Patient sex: F
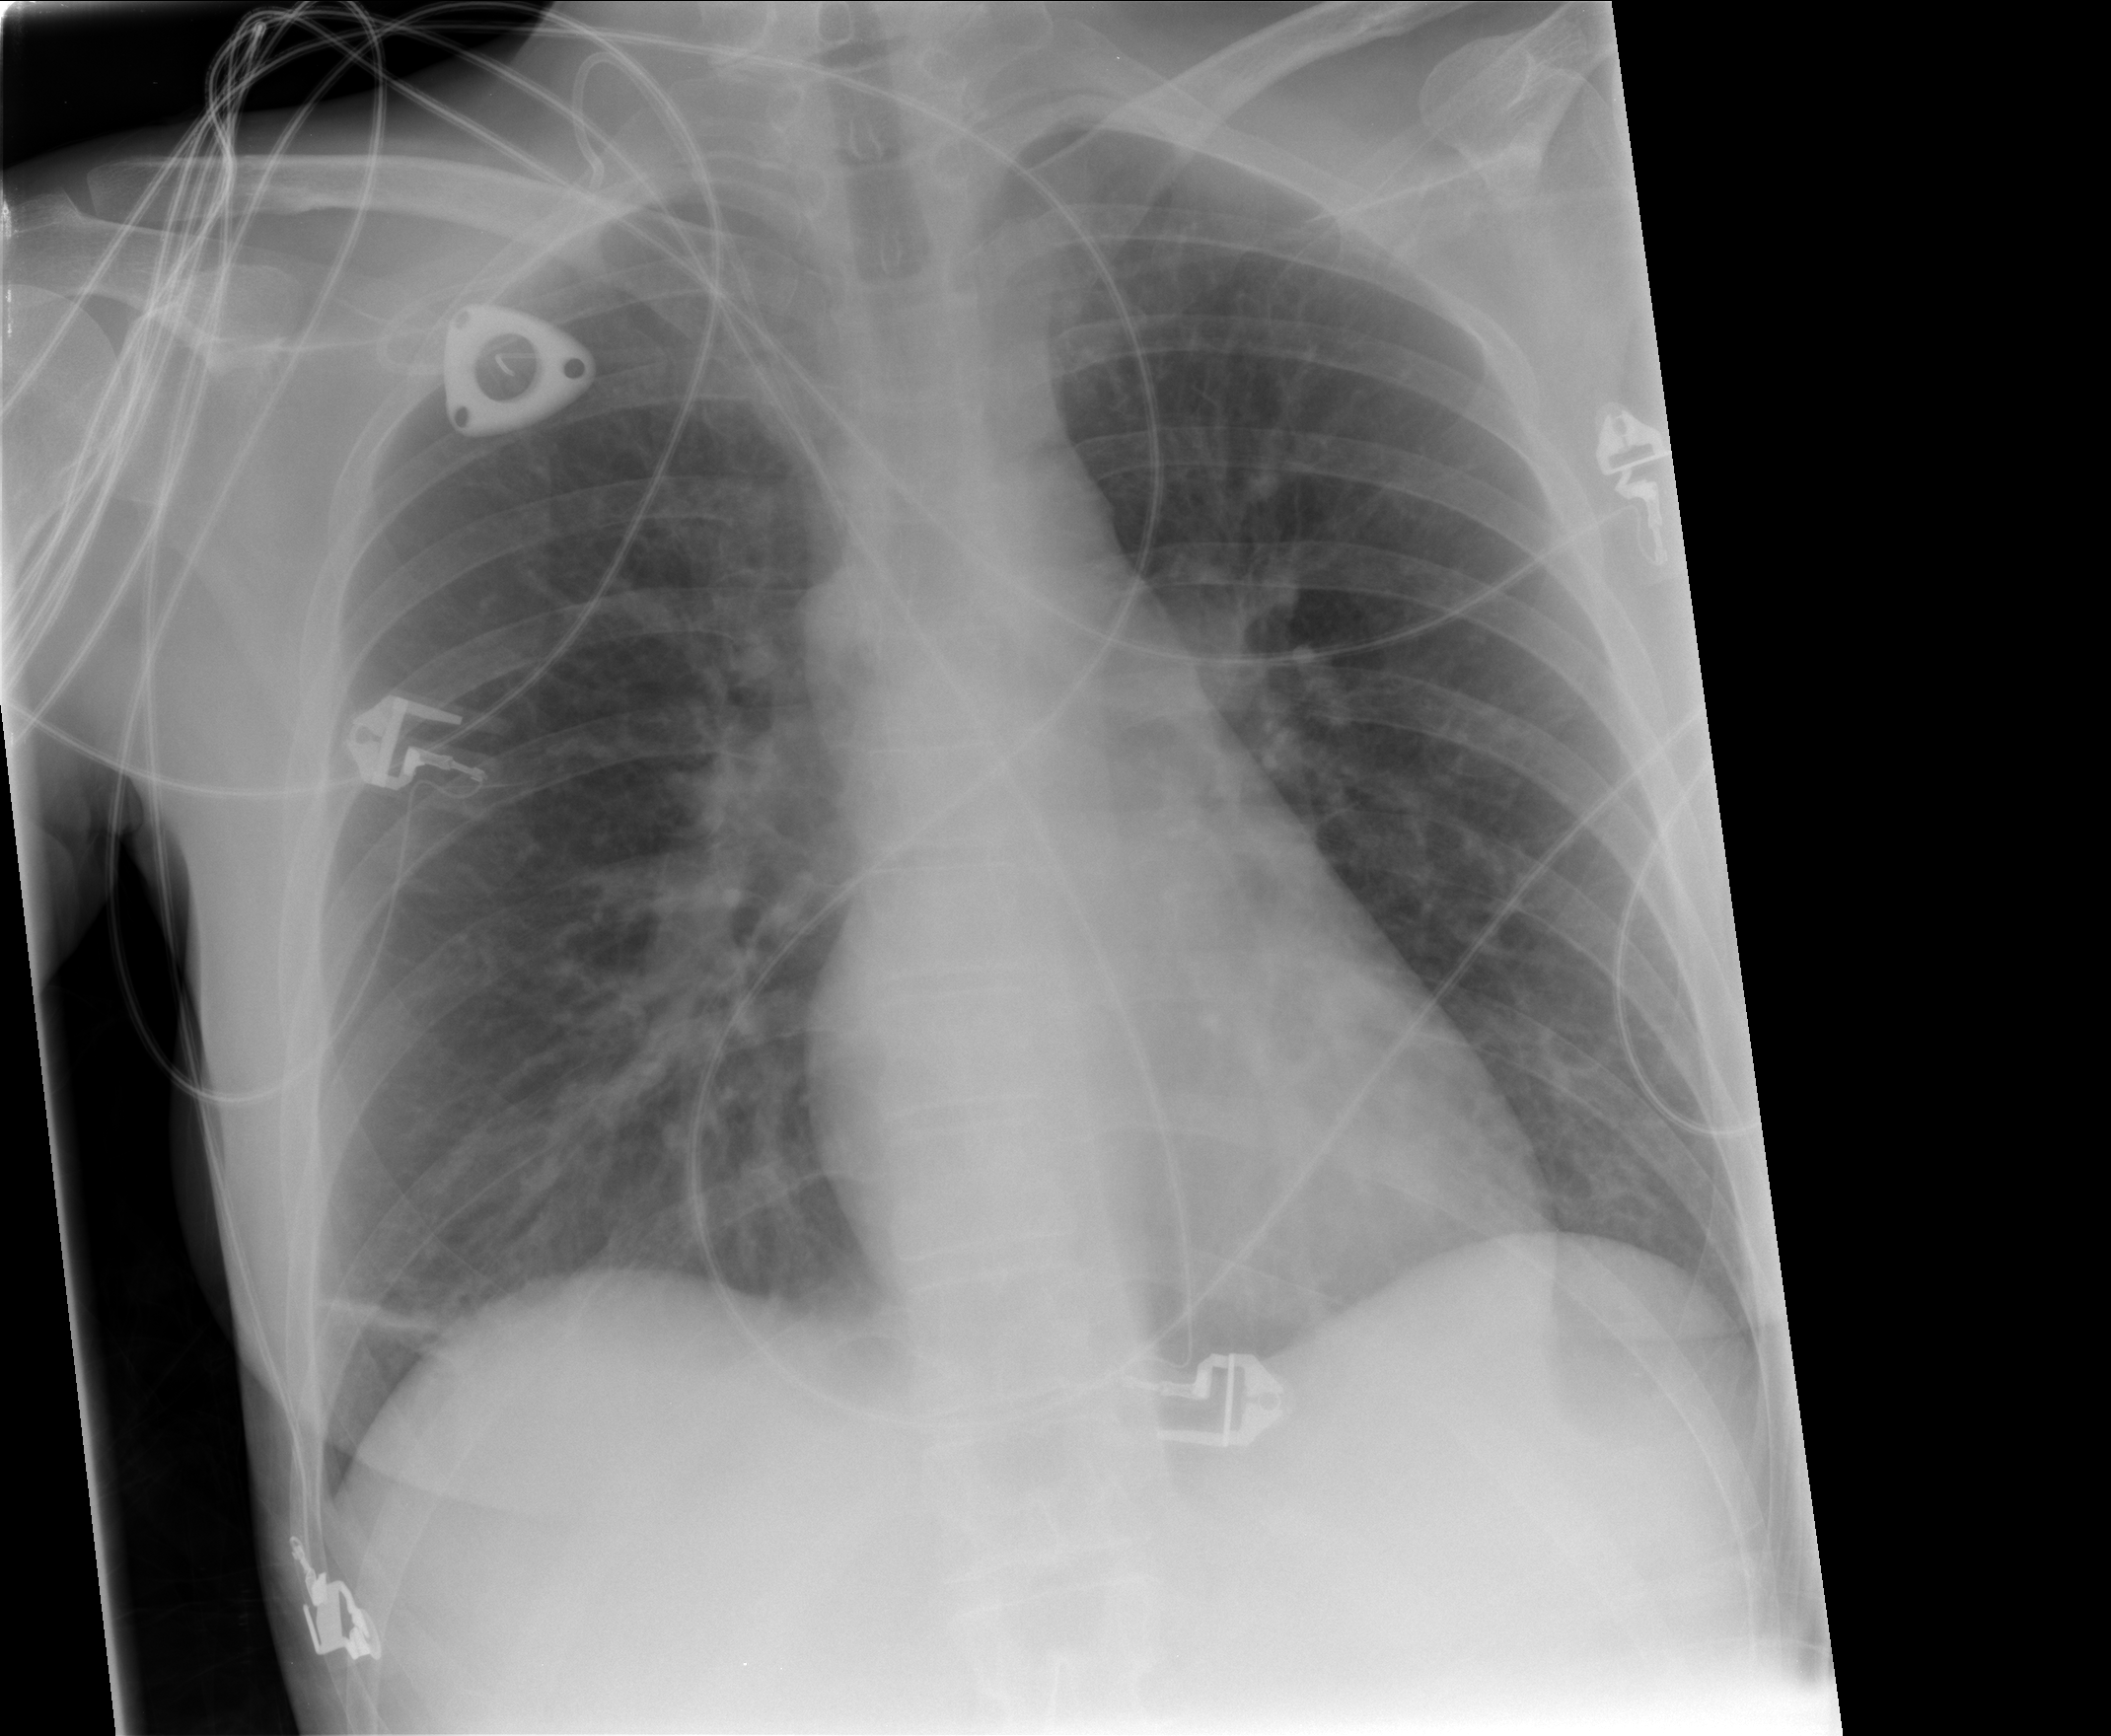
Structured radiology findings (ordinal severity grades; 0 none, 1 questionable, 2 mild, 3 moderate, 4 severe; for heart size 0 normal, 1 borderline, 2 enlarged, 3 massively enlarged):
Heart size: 0
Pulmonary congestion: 0
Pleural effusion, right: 0
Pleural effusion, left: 0
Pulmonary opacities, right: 0
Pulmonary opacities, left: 0
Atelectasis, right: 1
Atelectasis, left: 0